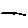
Label: line